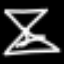
Label: hourglass